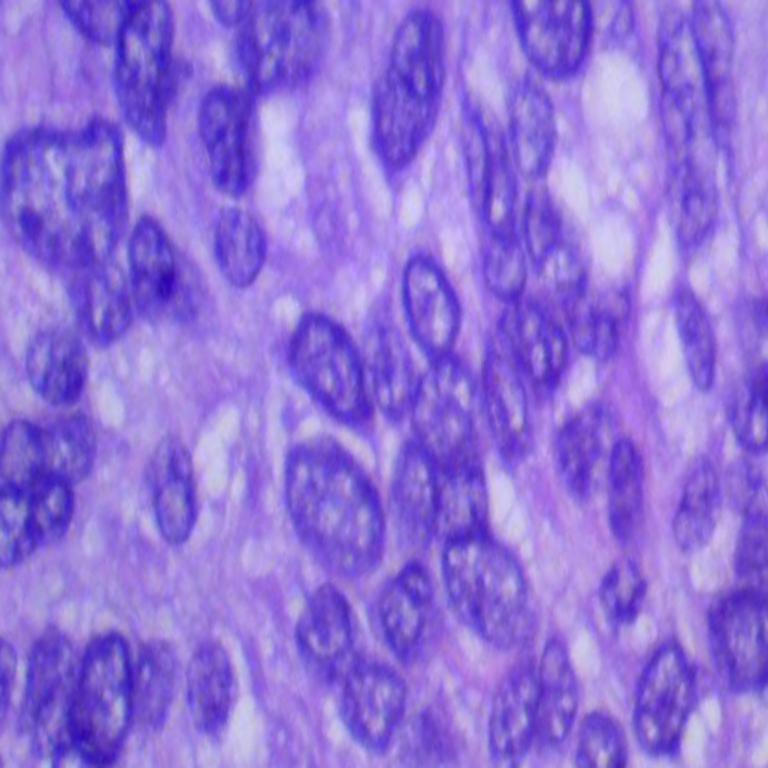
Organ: lung
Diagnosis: squamous carcinomas